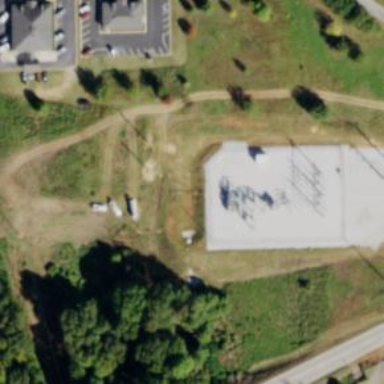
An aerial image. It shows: Industrial power substation enclosed by fence.